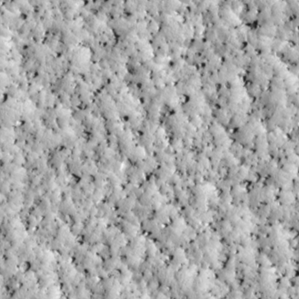
Label: non_frost